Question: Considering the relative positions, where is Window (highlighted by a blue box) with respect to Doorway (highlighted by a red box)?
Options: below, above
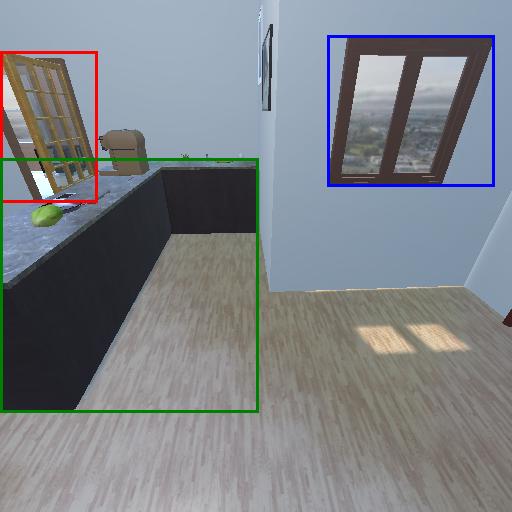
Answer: below